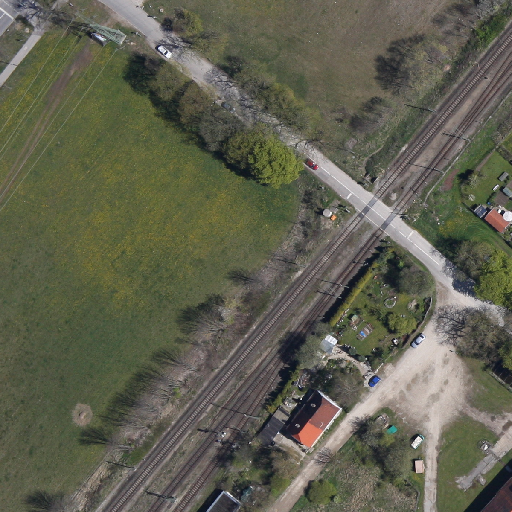
Referring expression: car in the parking area